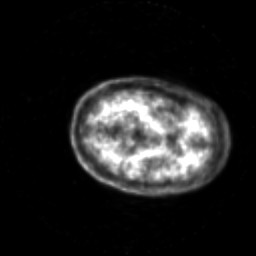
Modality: PET
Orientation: axial
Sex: female
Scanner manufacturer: siemens